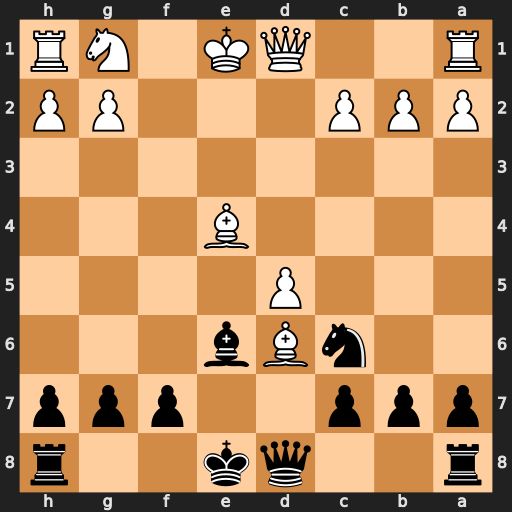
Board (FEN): r2qk2r/ppp2ppp/2nBb3/3P4/4B3/8/PPP3PP/R2QK1NR
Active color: b
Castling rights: KQkq
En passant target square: -
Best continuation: Qh4+ Kf1 Qxe4